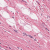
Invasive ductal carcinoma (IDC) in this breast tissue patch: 0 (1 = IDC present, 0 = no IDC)